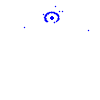
Particle: proton